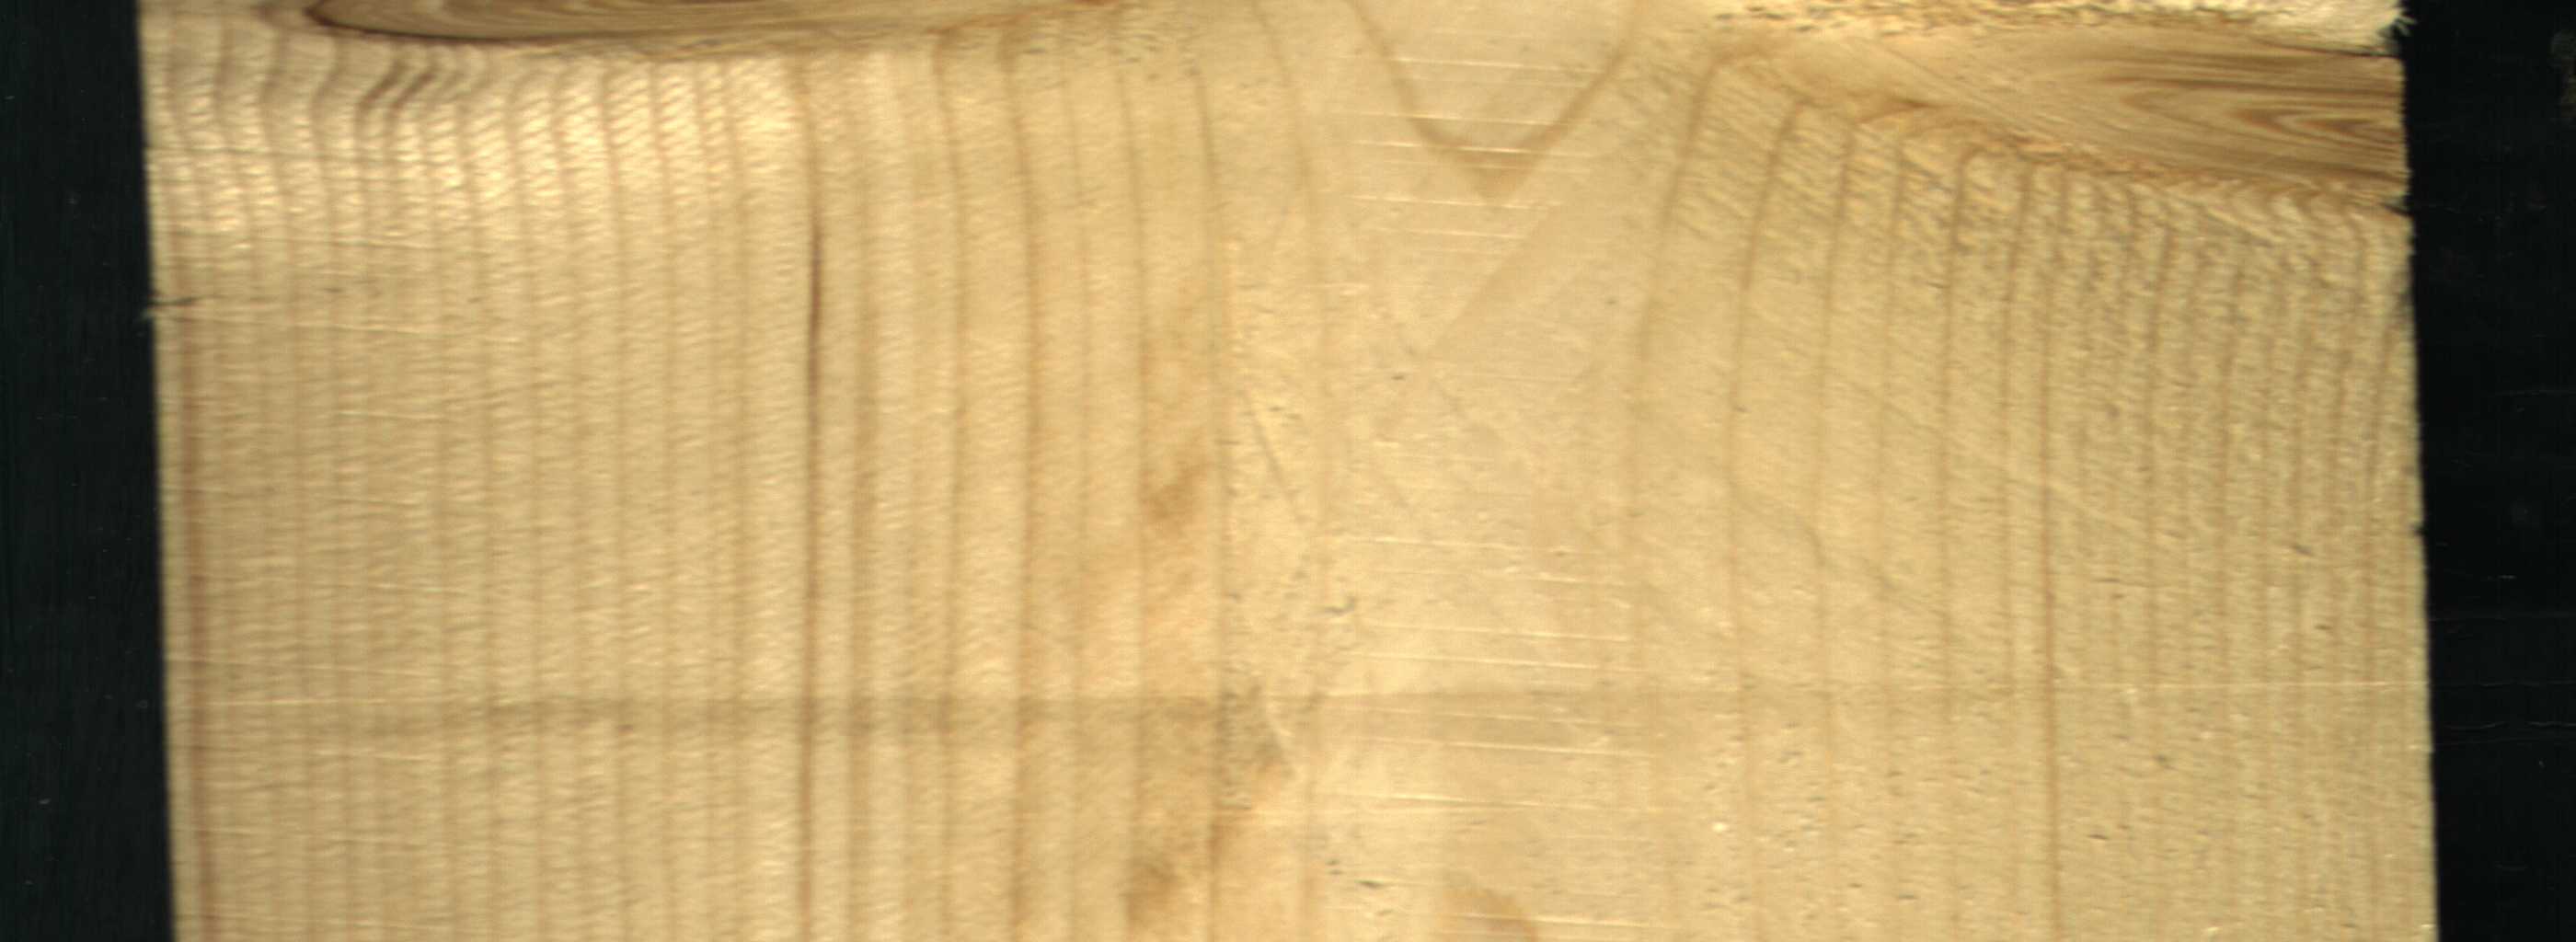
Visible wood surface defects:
Live_Knot
Live_Knot